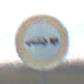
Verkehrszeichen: VerbotPersonenkraftwagenMitAnhaenger
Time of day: SunriseSunset
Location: Outdoor (RoadRail)
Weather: PartlyCloudy
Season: NotSpecified
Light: Natural